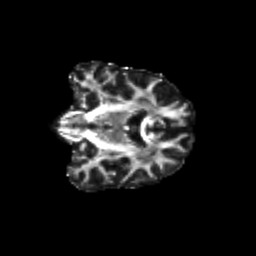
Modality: FA
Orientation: coronal
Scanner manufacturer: siemens
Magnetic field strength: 3 T
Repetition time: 9.2 s
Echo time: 0.084 s